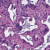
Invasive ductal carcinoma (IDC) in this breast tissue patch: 0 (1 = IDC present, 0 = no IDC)